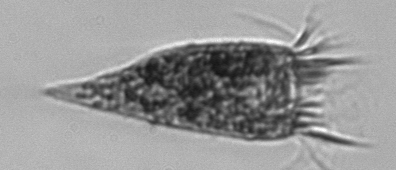
Label: Strombidium_conicum